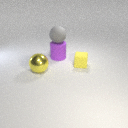
large purple rubber cylinder to the left of small yellow rubber cube